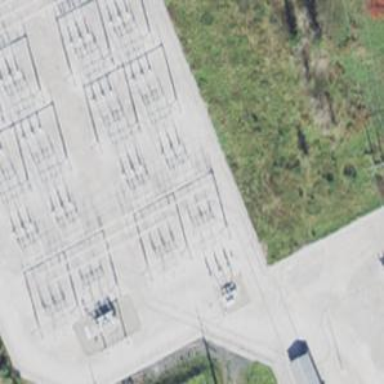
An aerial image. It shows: Outdoor substation at the transmission level.